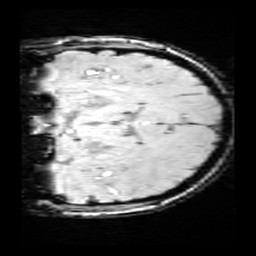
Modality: SWI
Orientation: coronal
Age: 11
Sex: female
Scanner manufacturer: siemens
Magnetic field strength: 3 T
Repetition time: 0.027 s
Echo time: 0.02 s